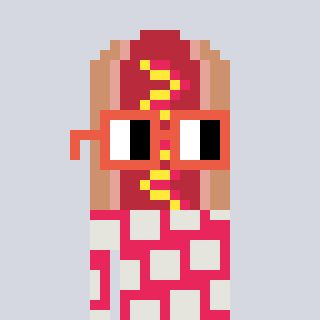
a pixel art character with square orange glasses, a hotdog-shaped head and a redpinkish-colored body on a cool background